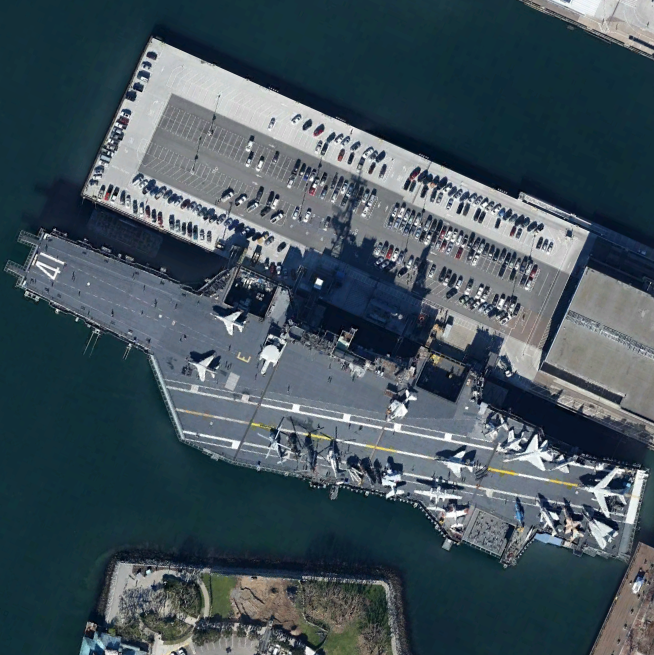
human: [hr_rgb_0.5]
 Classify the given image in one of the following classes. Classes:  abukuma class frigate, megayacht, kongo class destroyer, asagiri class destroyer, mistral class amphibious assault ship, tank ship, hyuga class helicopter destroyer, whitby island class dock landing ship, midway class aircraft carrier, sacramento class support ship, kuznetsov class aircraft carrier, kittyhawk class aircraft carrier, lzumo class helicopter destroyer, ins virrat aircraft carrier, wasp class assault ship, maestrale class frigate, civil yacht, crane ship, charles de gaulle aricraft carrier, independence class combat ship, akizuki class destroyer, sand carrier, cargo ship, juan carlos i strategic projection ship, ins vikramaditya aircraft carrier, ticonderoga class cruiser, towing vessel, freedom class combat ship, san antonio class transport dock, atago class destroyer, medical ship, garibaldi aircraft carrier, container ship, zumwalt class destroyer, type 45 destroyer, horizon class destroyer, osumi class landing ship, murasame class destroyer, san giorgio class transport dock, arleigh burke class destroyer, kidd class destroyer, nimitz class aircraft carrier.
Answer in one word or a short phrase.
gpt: Midway class aircraft carrier